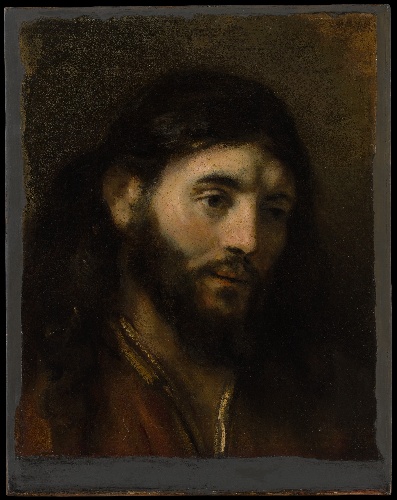
Title: Head of Christ
Artist: Rembrandt
Artist bio: Dutch, 1650s
Object type: Painting
Classification: Paintings
Medium: Oil on canvas
Dimensions: 16 3/4 x 13 1/2 in. (42.5 x 34.3 cm); with added strips 18 5/8 x 14 5/8 in. (47.3 x 37.1 cm)
Department: European Paintings
Credit line: Mr. and Mrs. Isaac D. Fletcher Collection, Bequest of Isaac D. Fletcher, 1917
Accession year: 1917
Repository: Metropolitan Museum of Art, New York, NY
Tags: Christ